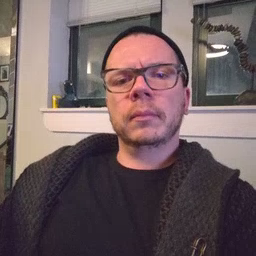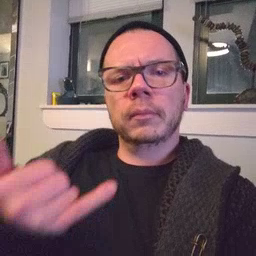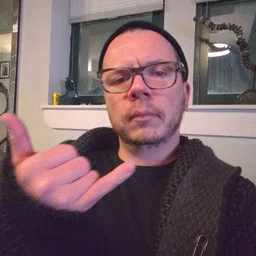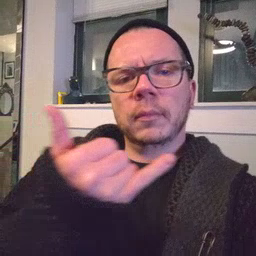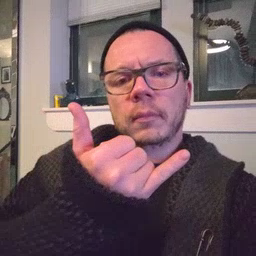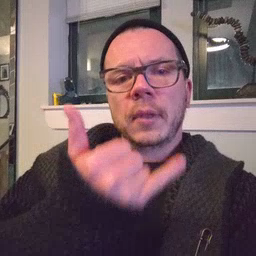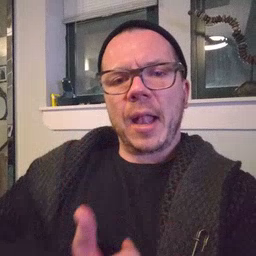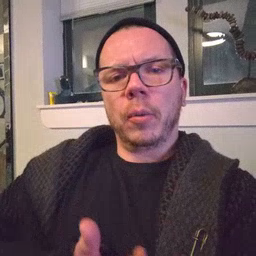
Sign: now